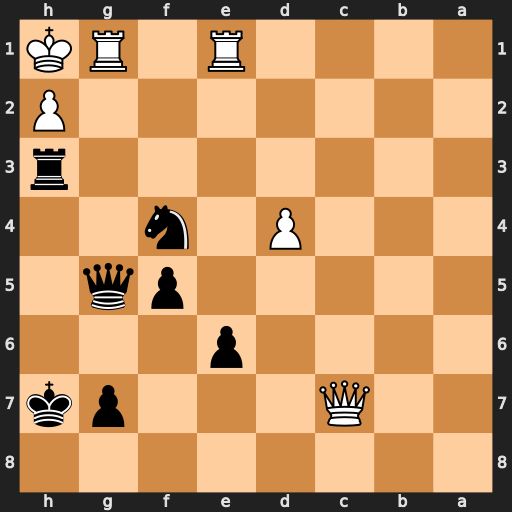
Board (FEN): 8/2Q3pk/4p3/5pq1/3P1n2/7r/7P/4R1RK
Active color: b
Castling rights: -
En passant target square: -
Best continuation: Rxh2+ Kxh2 Qh4#